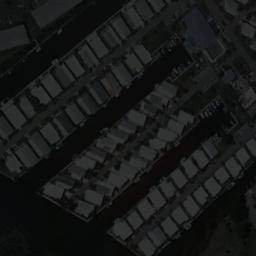
Label: residential